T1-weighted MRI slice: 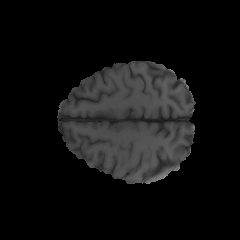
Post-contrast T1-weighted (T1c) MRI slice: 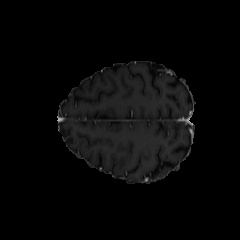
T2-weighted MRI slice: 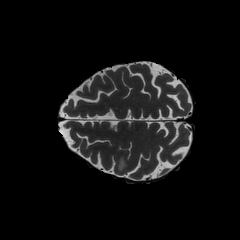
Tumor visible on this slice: yes